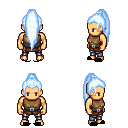
a pixel art fantasy rpg character, male body template, human, tanned skin, leather chest armor, metal pants, white cyan extra-long topknot hairstyle, black slippers, four views (front, back, left, right), 2x2 character sprite sheet, small pixel art, hard edges, no anti-aliasing